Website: lowes
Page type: review-order
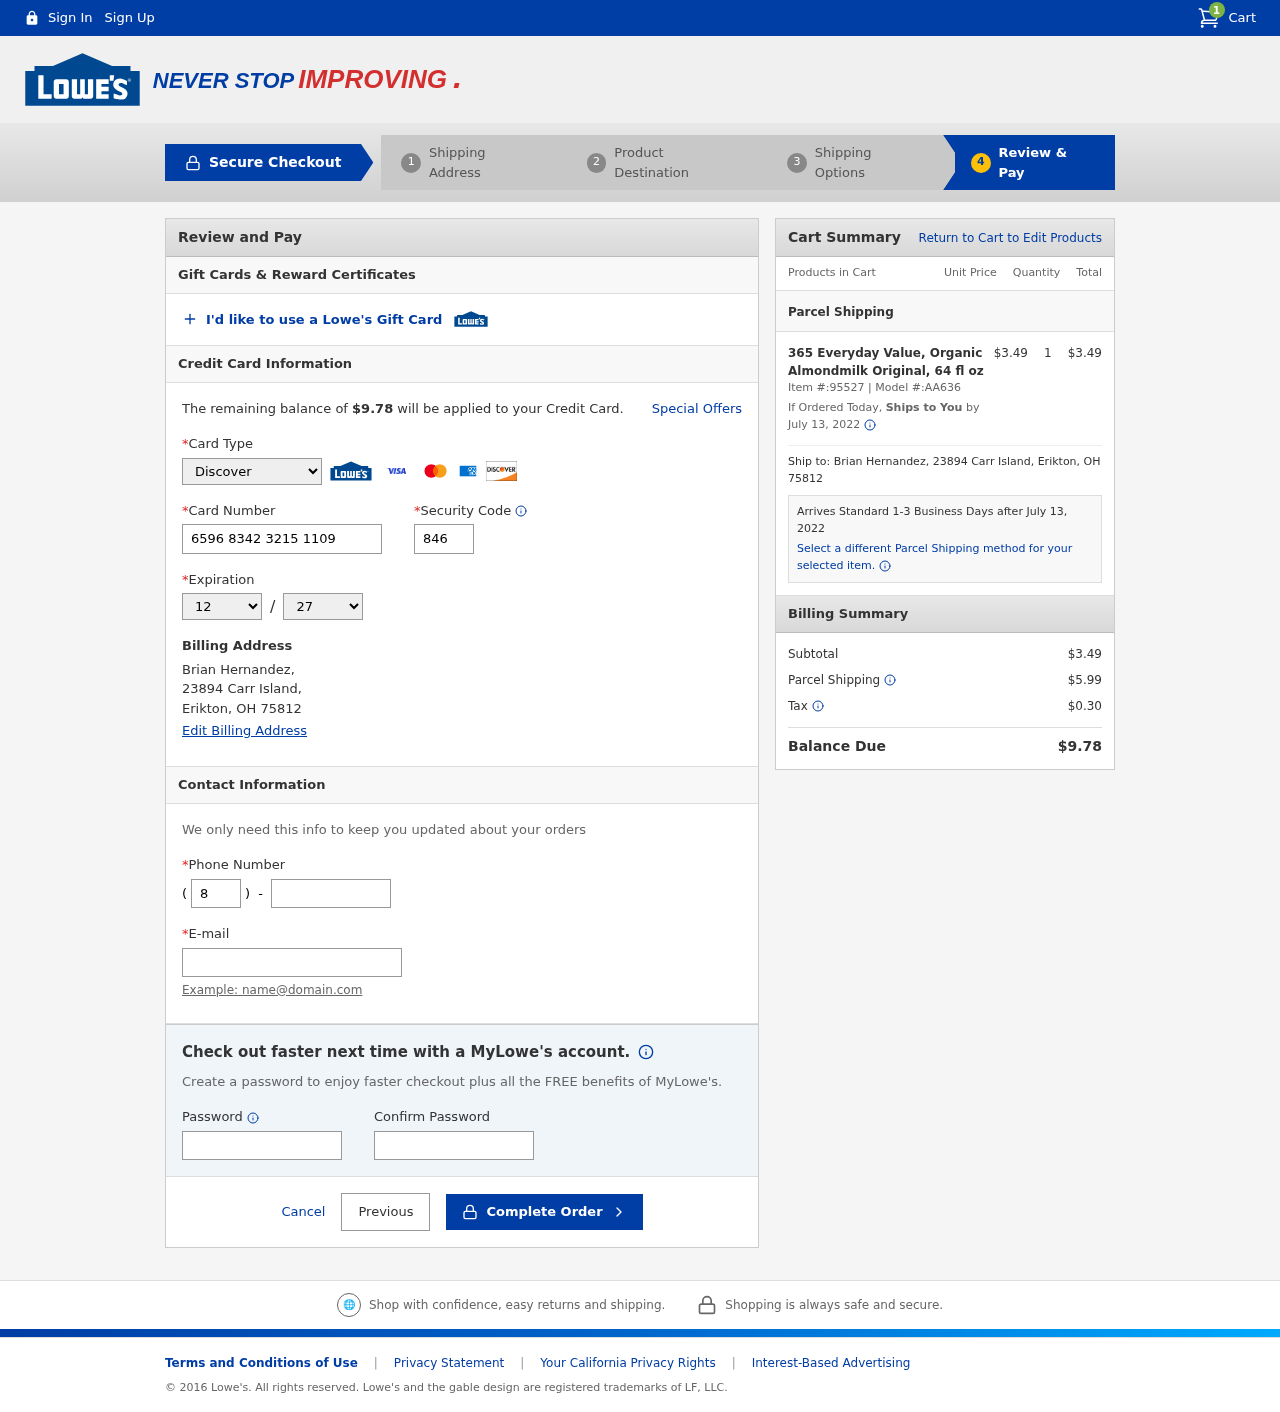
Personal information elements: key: PII_CARD_CVV
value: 846
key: PII_CARD_EXPIRY_MONTH
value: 12
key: PII_CARD_EXPIRY_YEAR
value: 27
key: PII_CARD_NUMBER
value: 6596 8342 3215 1109
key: PII_CARD_TYPE
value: Discover
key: PII_CITY
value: Erikton
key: PII_EMAIL
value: bhernandez@yahoo.com
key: PII_FULLNAME
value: Brian Hernandez,
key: PII_PHONE
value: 8797954606
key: PII_PHONE_AREA
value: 879
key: PII_POSTCODE
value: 75812
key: PII_STATE_ABBR
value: OH
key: PII_STREET
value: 23894 Carr Island,
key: PII_FULLNAME2
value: Brian Hernandez
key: PII_STREET2
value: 23894 Carr Island
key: PII_CITY_STATE_ZIP2
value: Erikton, OH 75812
Product elements: key: PRODUCT1_NAME
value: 365 Everyday Value, Organic Almondmilk Original, 64 fl oz
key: PRODUCT1_PRICE
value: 3.49
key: PRODUCT1_QUANTITY
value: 1
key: PRODUCT1_ITEM_NUMBER
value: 95527
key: PRODUCT1_MODEL_NUMBER
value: AA636
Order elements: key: ORDER_NUM_ITEMS
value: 1
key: ORDER_TOTAL
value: $9.78
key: ORDER_SHIPPING_DATE
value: July 13, 2022
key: ORDER_SUBTOTAL
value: $3.49
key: ORDER_SHIPPING_DATE2
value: July 13, 2022
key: ORDER_SUBTOTAL2
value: $3.49
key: ORDER_SHIPPING_COST
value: $5.99
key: ORDER_TAX
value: $0.30